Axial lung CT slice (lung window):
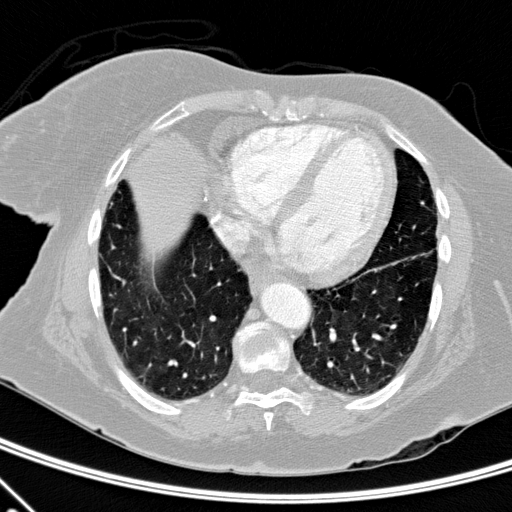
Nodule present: no